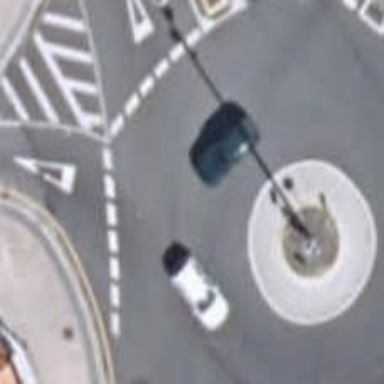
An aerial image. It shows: Primary highway with asphalt surface leading to roundabout.